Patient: sex M, age 57
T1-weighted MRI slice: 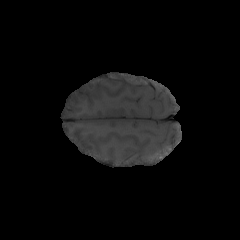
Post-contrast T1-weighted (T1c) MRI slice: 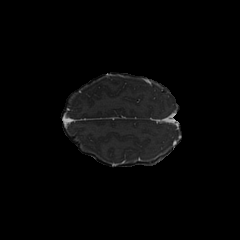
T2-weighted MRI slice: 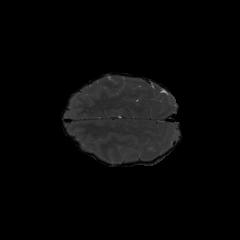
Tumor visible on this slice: yes
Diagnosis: Glioblastoma, IDH-wildtype
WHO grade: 4